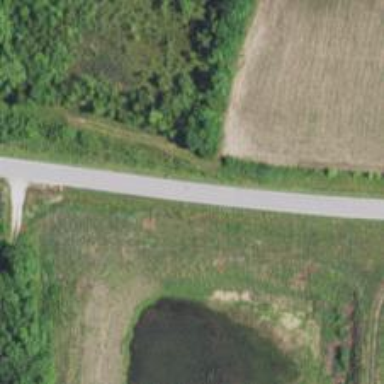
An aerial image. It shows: Secondary road.